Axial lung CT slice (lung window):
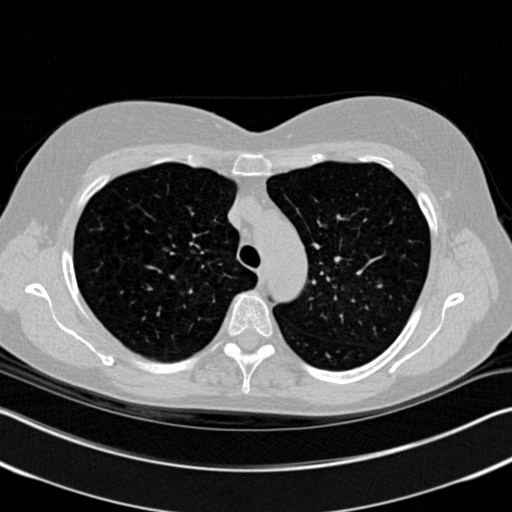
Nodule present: no